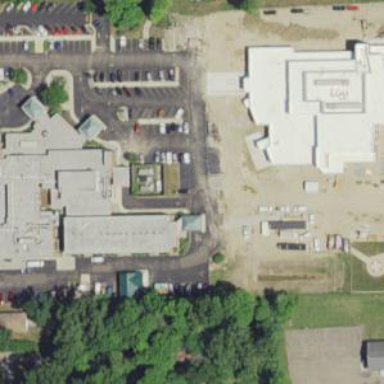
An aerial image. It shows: Healthcare facility identified as hospital.